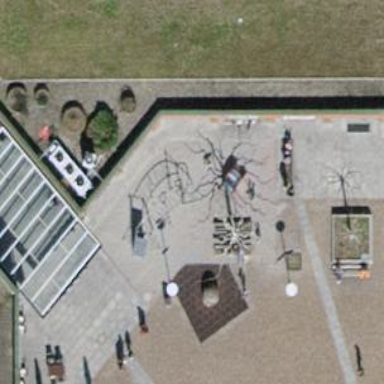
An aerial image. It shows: Brown bench.